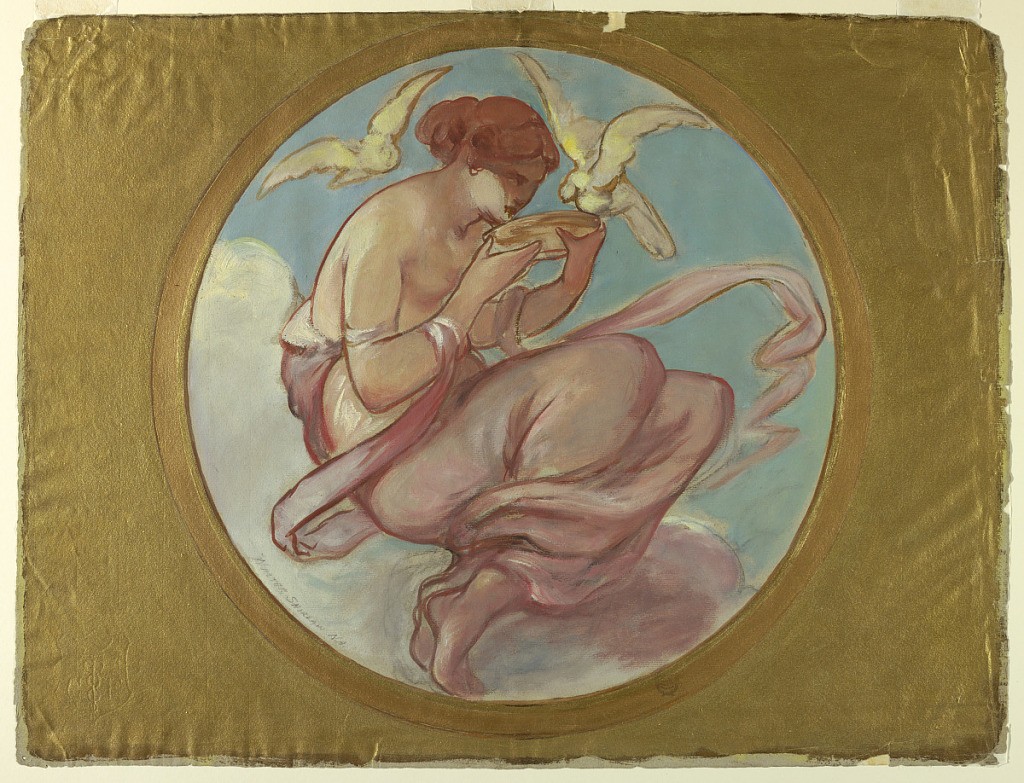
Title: Venus (Design for a Wall Painting)
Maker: Walter Shirlaw, American, b. Scotland, 1838–1909
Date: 1875–80
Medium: Charcoal and oil paint, surrounded by gold on grey paper
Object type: Drawing
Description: A circular medallion. Venus is shown in profile seated upon clouds and holding a bowl on the rim of which a dove sits. Another dove flies beside the head of the goddess.